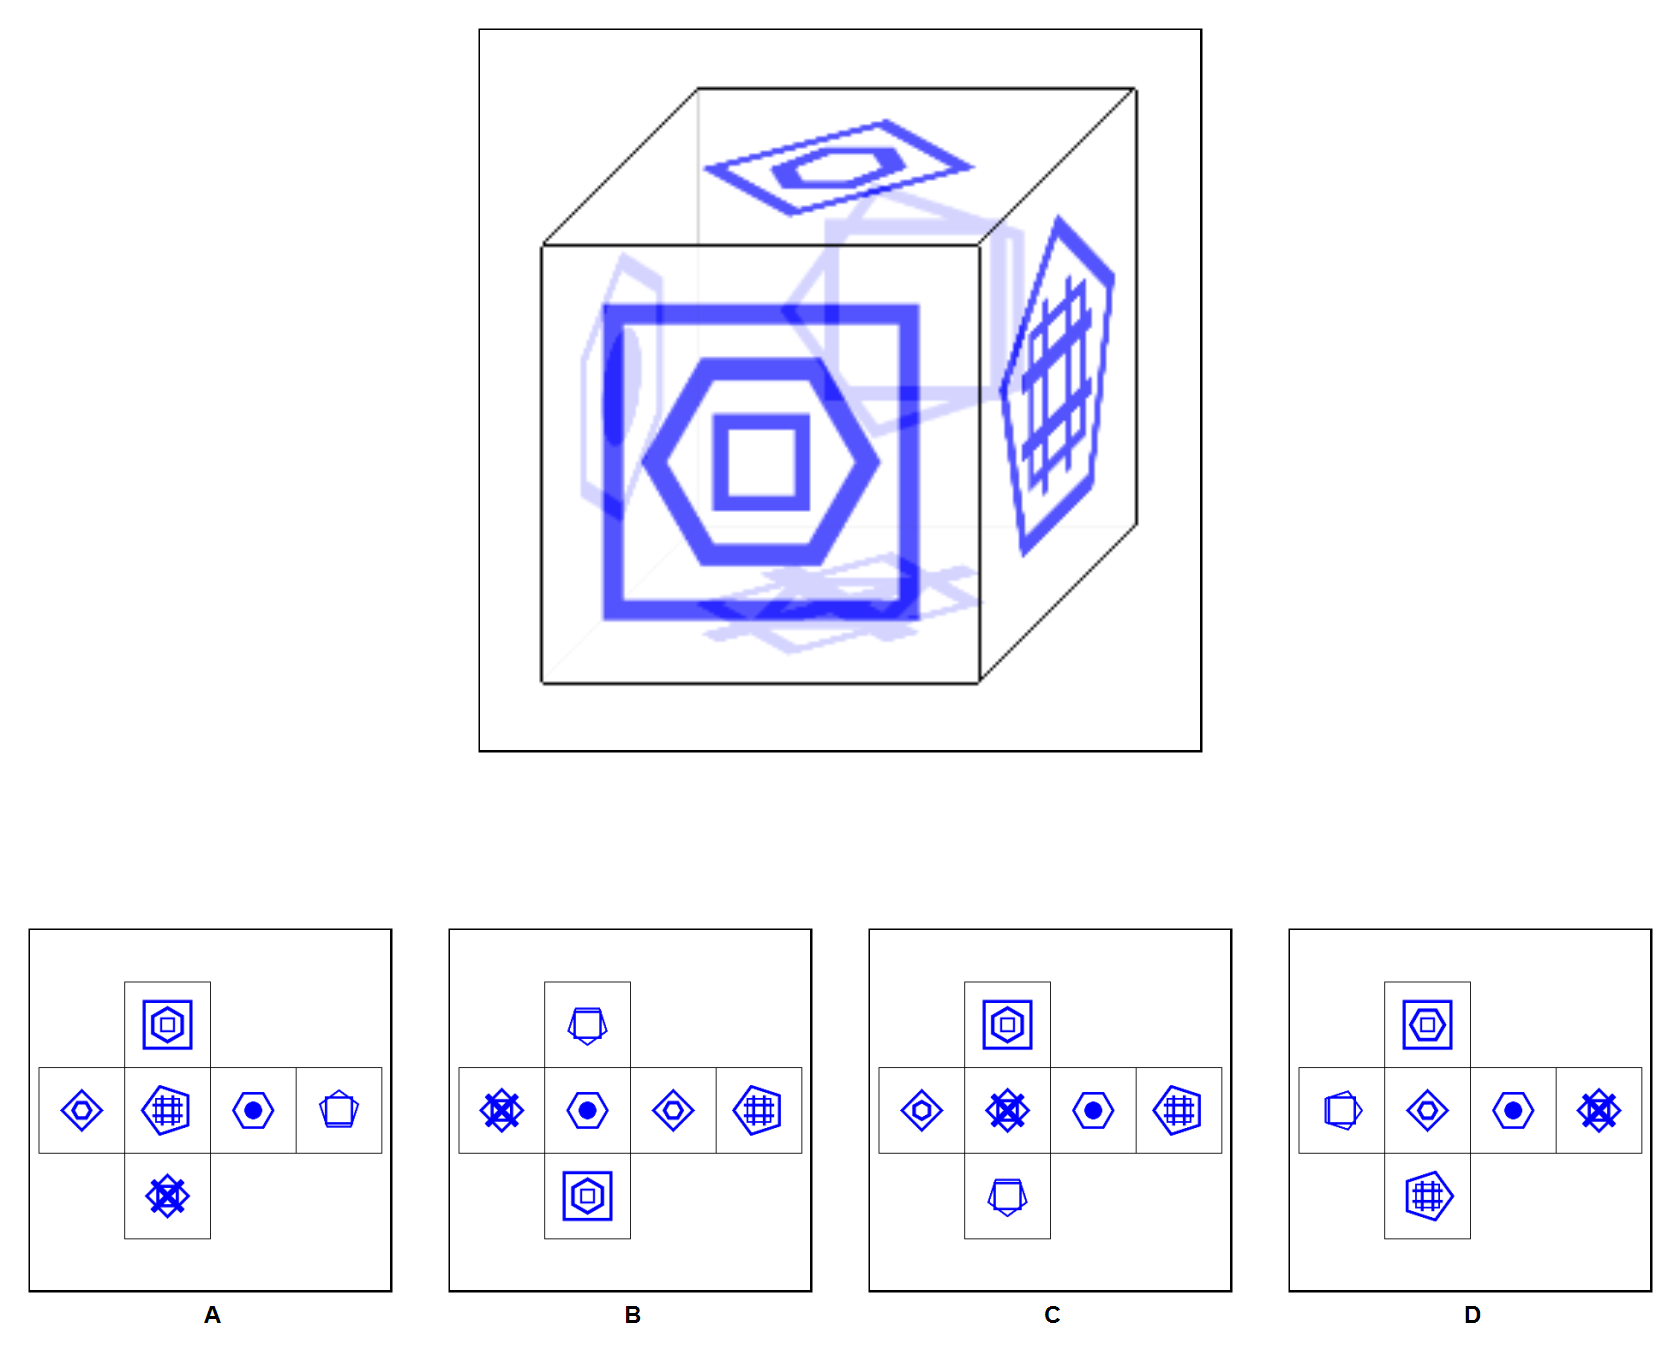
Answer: B